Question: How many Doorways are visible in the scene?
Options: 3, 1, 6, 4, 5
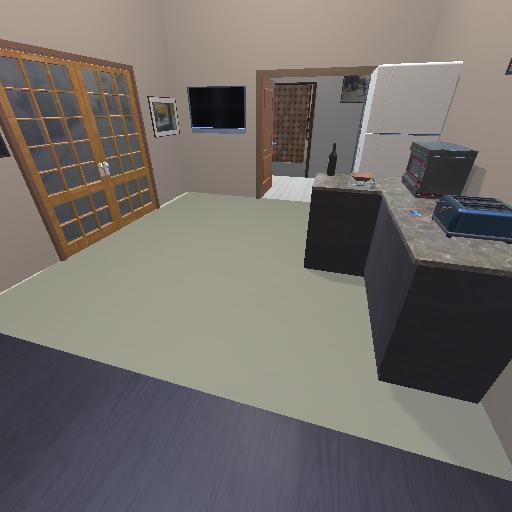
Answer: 3